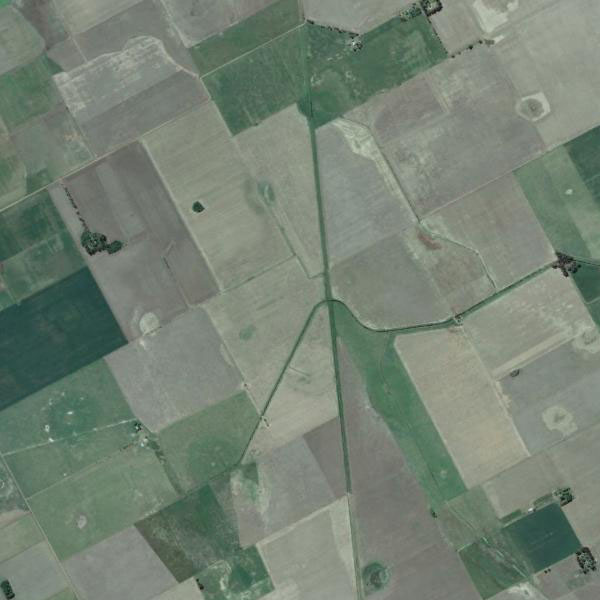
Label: Farmland